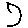
Label: moon